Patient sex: M
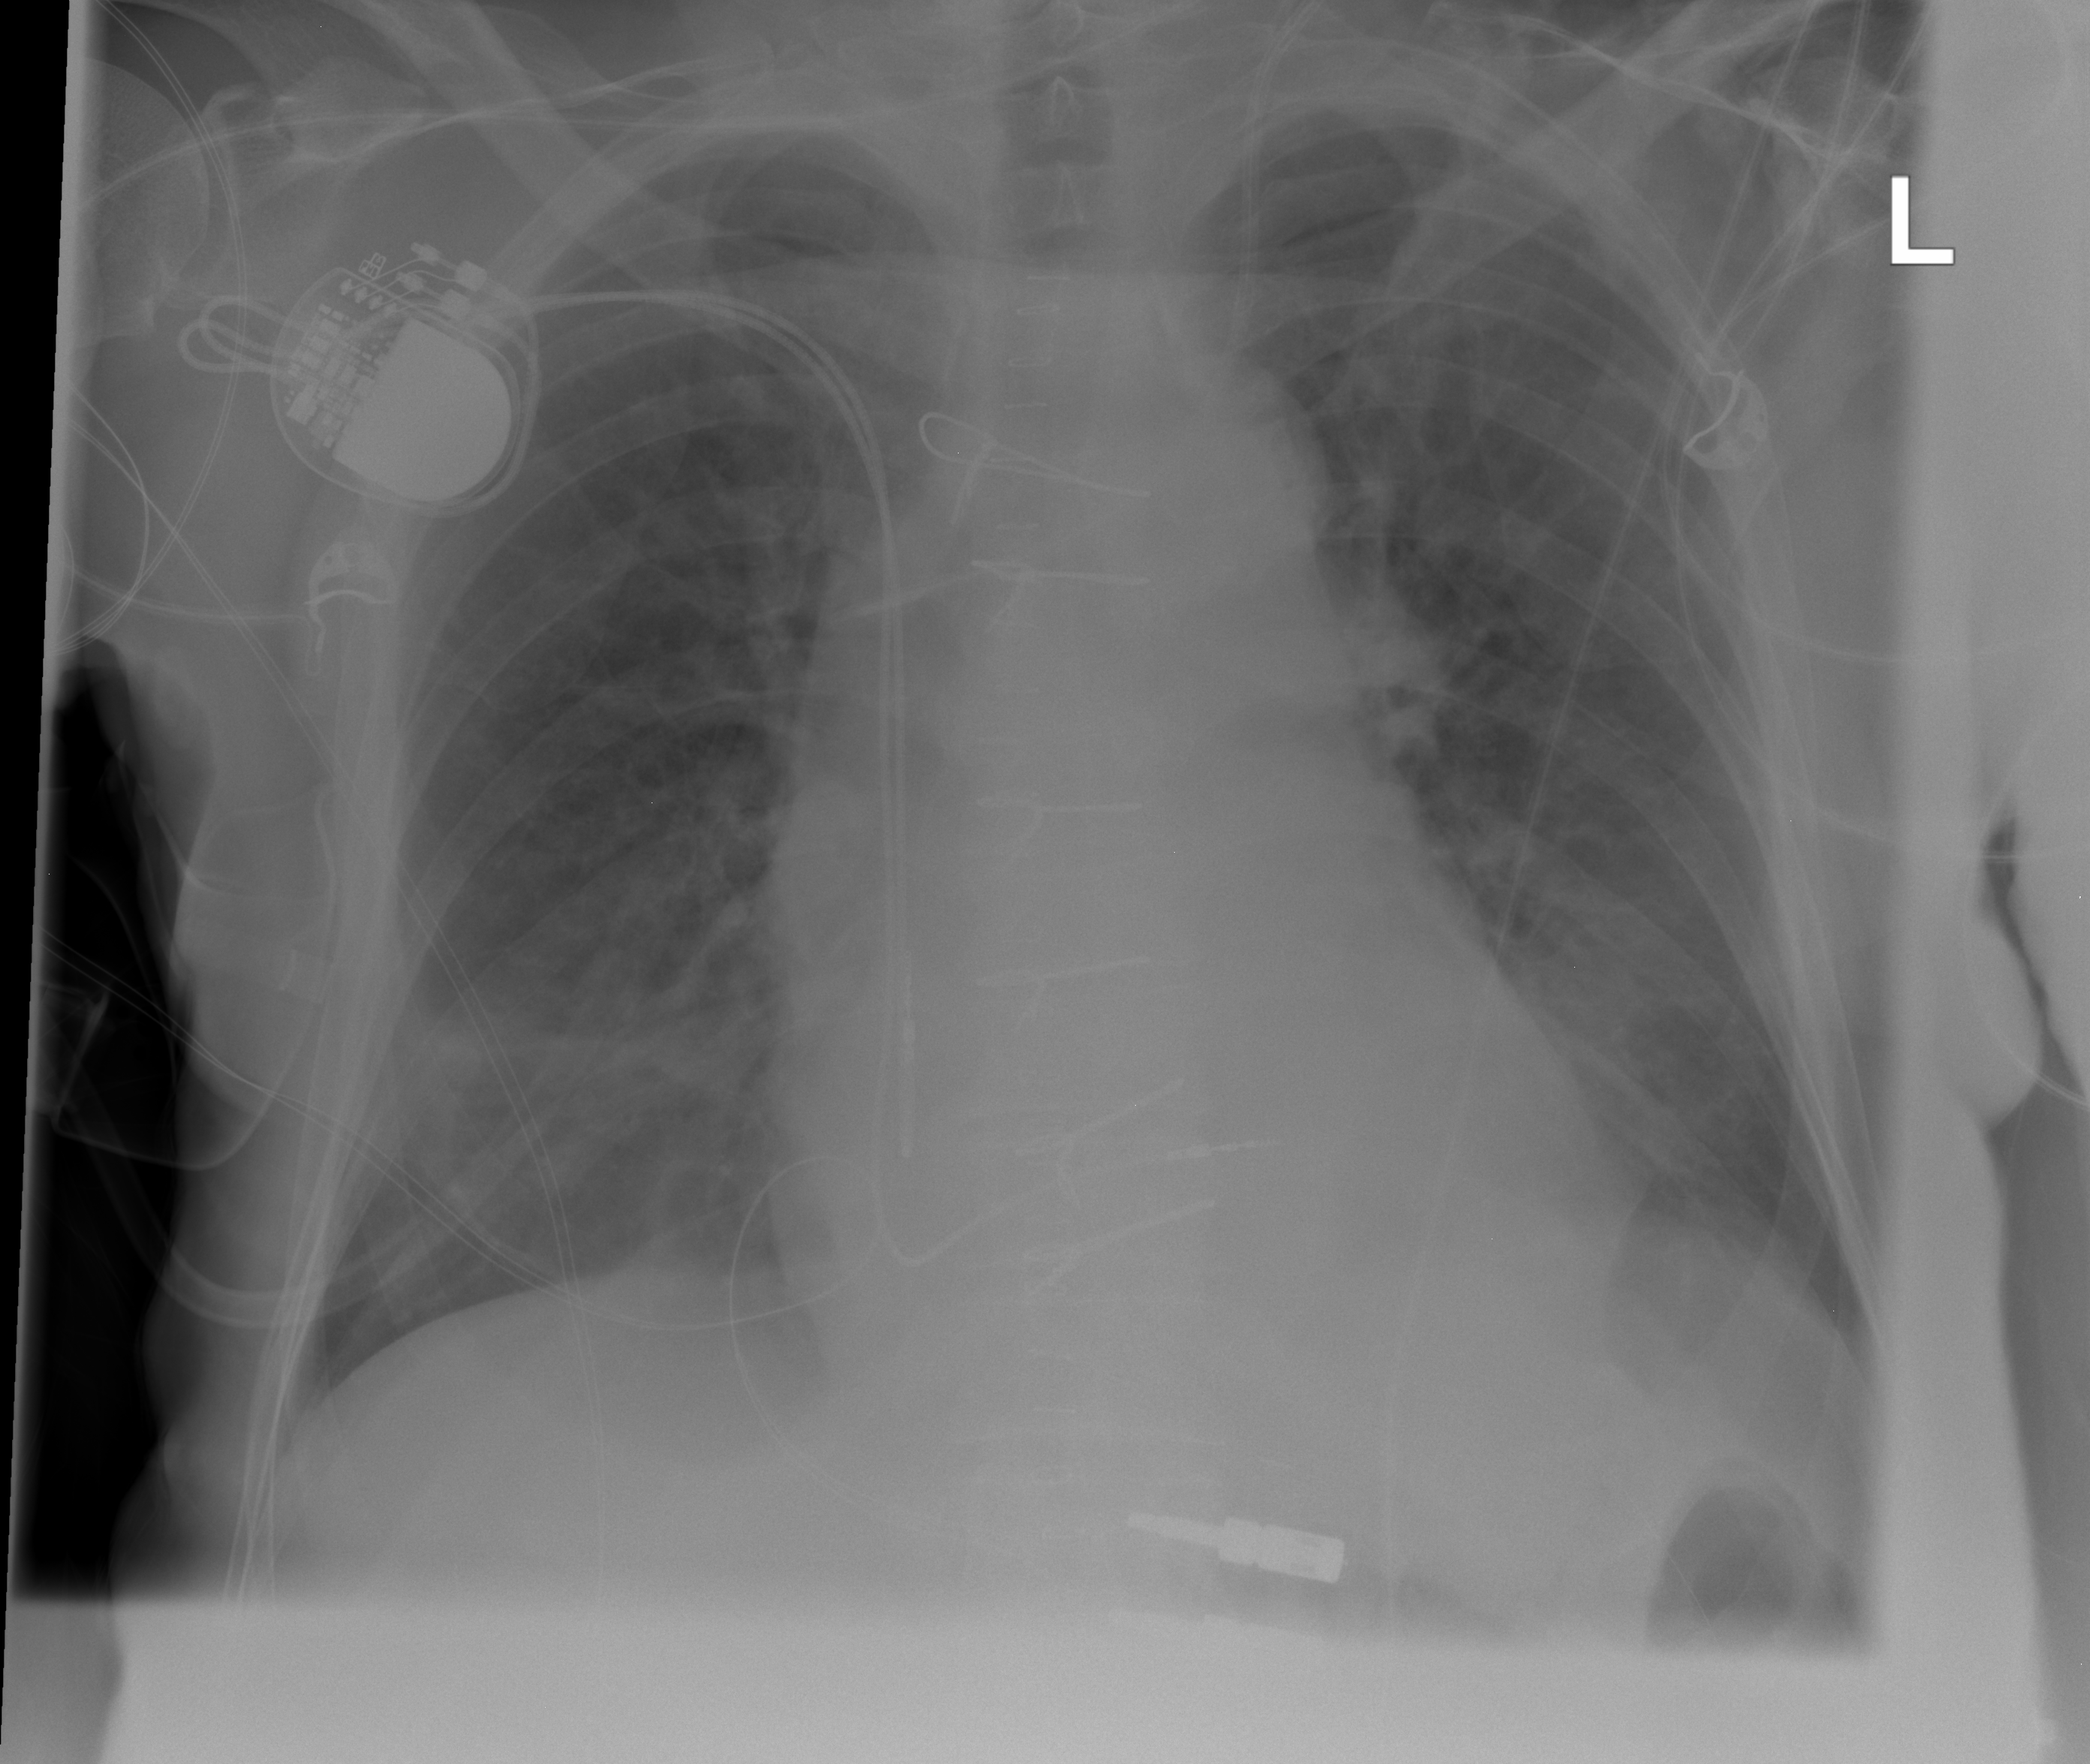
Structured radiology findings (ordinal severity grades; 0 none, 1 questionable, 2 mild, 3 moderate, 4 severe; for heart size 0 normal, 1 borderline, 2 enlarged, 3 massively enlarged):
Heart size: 2
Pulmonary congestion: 2
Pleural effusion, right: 0
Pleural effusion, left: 0
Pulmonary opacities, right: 0
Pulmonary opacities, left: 0
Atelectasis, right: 2
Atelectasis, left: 2